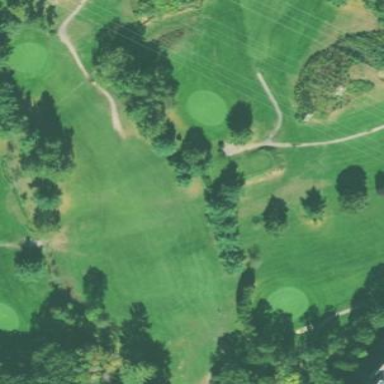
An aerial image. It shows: Green golf area with grass land use.